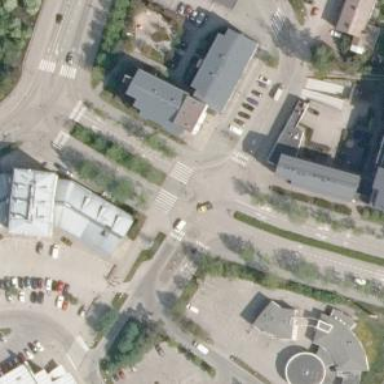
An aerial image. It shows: Marked crossing with pedestrian island.